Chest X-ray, PA view. Patient: 66 years old, sex M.
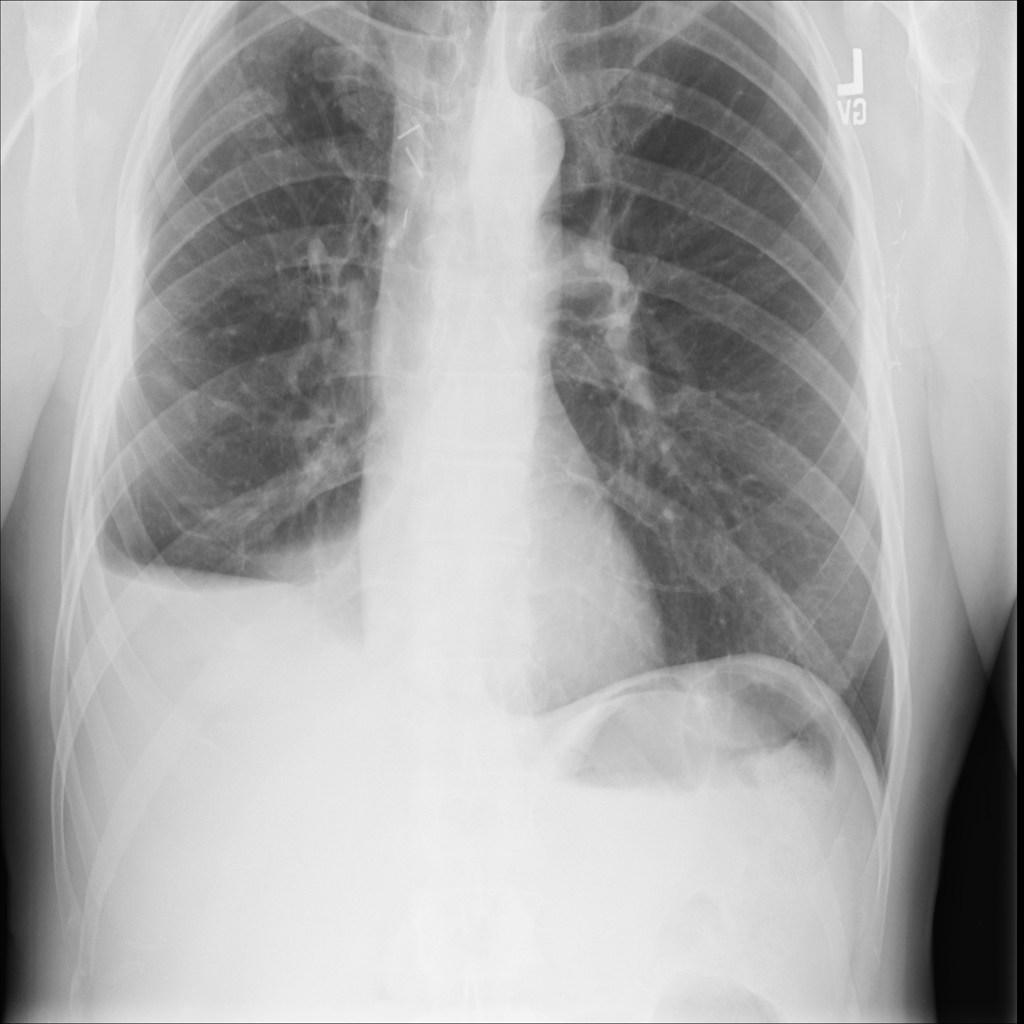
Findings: Effusion